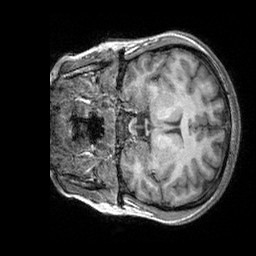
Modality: T1w
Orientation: coronal
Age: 25
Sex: female
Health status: healthy
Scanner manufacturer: siemens
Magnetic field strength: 3 T
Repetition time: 2.3 s
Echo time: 0.00303 s